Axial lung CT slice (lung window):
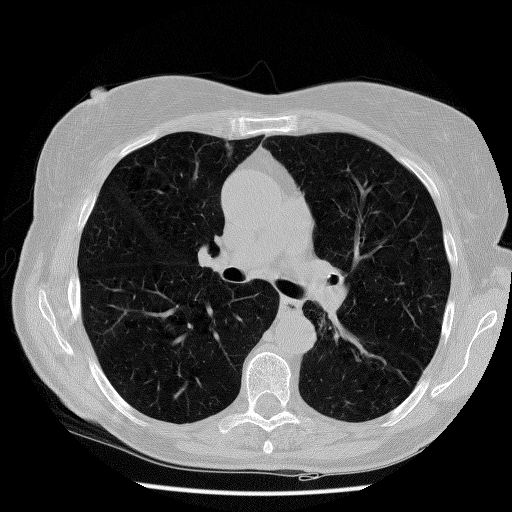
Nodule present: no